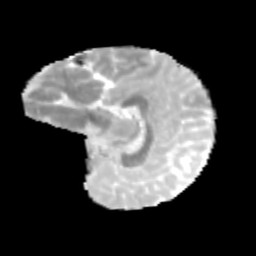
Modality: MD
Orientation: sagittal
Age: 10
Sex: female
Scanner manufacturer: siemens
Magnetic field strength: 3 T
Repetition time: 3.8 s
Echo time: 0.07 s